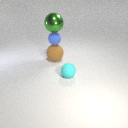
large green metal sphere above small blue rubber sphere